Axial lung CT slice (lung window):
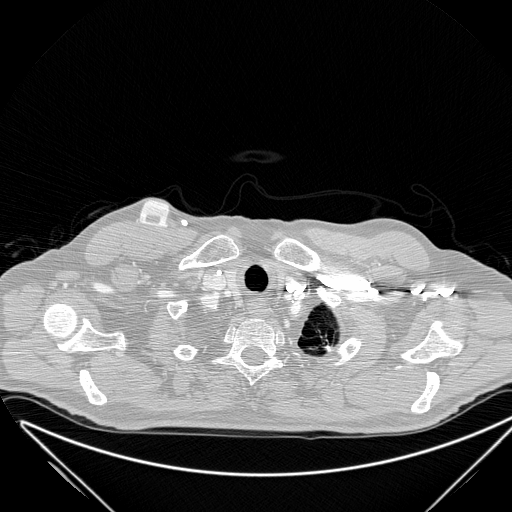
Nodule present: no